Question: I have an Image on which i have extracted several contours with 1st) cvCanny and 2nd) findContours. I'm only interested in the external Points, so I got several closed contours that i do analyse further. I'm looking for ellipses or circles and due to some overlap in the image i got some contours that are actually interesting for me but my algorithm discards them because they do not look elliptic.
Is there a way to dividide those contours, e.g. based on the small connecting "bridges" between two overlapping contours detected as one?

In this example i would want to just cut the rod on the lower right corner.
Due to performance issues, Hough circle detection is not an option.
Thanks!
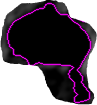
Answer: Never worked with these sorts of algorithms before, but here's an idea: Define a minimum length L between points less than which you'd want to create a bridge. Then for each point on the contour, construct the tangent line segment of length L with its origin at that point. Wherever that tangent line segment intersects points you will have a place where the contour is effectively getting 'pinched' as with the rod/ellipse junction in your figure. When this happens draw the bridge, which will be the tangent segment itself.
It might be easier to imagine or do if you take a single segment at a single point (say at the top of your curve, oriented to the left) and you move the segment around the contour, moving it along the bridges created online when the above condition is met.